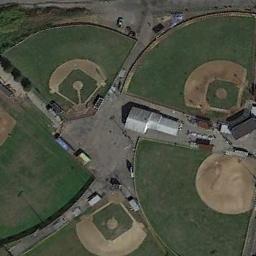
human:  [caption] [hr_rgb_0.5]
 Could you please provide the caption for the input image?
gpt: There are four baseball diamonds next to some houses .

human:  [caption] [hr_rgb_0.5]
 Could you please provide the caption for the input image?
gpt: There are four baseball diamonds in the grass along the roads surrounded by the houses .

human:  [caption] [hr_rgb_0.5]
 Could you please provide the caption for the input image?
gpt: There is a white house on the edge of the baseball field .

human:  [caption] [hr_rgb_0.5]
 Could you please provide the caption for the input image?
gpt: Four baseball diamonds on the lawn and some buildings beside .

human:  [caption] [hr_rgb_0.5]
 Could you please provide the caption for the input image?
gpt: A vacant lot is between the baseball diamonds .